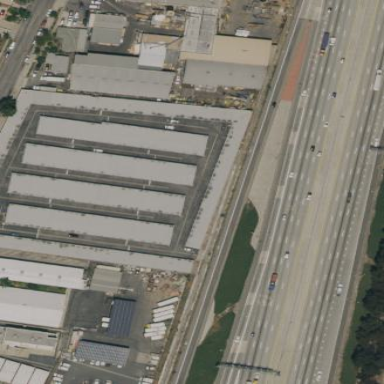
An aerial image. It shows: Warehouse.